Interaction volume radius: 5 \u00c5
Interaction volume height: 20 \u00c5
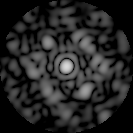
Disorder parameter: 0.5721